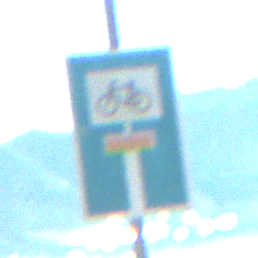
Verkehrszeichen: SackgasseRadverkehrDurchlaessig
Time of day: Night
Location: Outdoor (Nature)
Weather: PartlyCloudy
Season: NotSpecified
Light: Natural